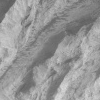
Atmospheric dust classification: not_dusty